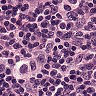
Metastatic tissue present: yes